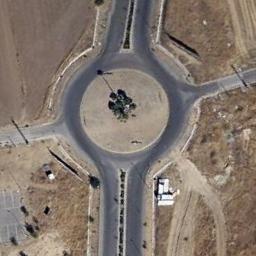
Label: roundabout